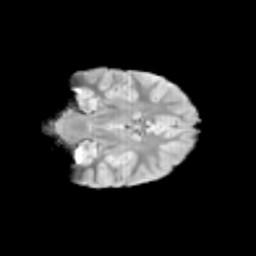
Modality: T2w
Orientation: coronal
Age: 9
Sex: female
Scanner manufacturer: siemens
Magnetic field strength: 3 T
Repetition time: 3.8 s
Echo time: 0.07 s